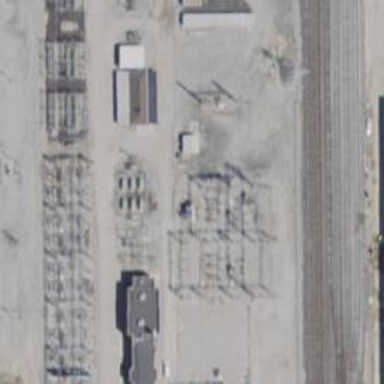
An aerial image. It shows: Switch used for power control.